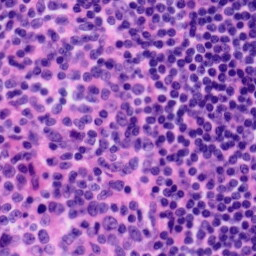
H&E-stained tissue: Tonsil